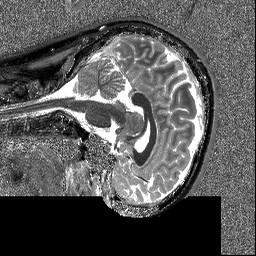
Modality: T1map
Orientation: sagittal
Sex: male